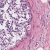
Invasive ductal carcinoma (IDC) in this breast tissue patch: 0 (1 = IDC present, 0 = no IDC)